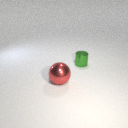
large red metal sphere to the left of small green metal cylinder